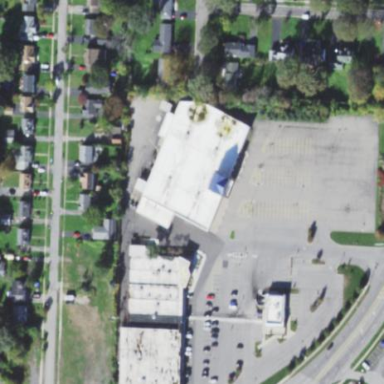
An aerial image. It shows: Commercial building.